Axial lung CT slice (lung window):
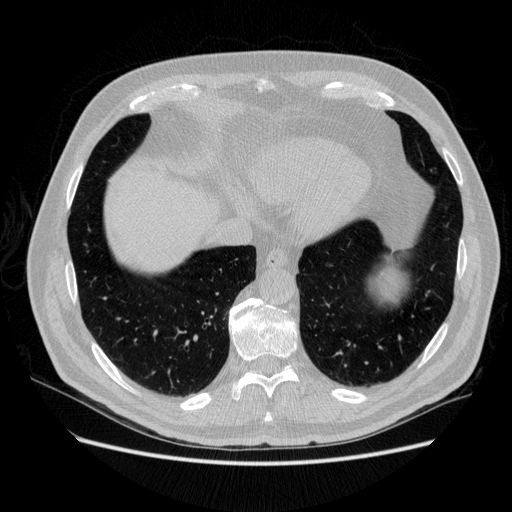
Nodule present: no